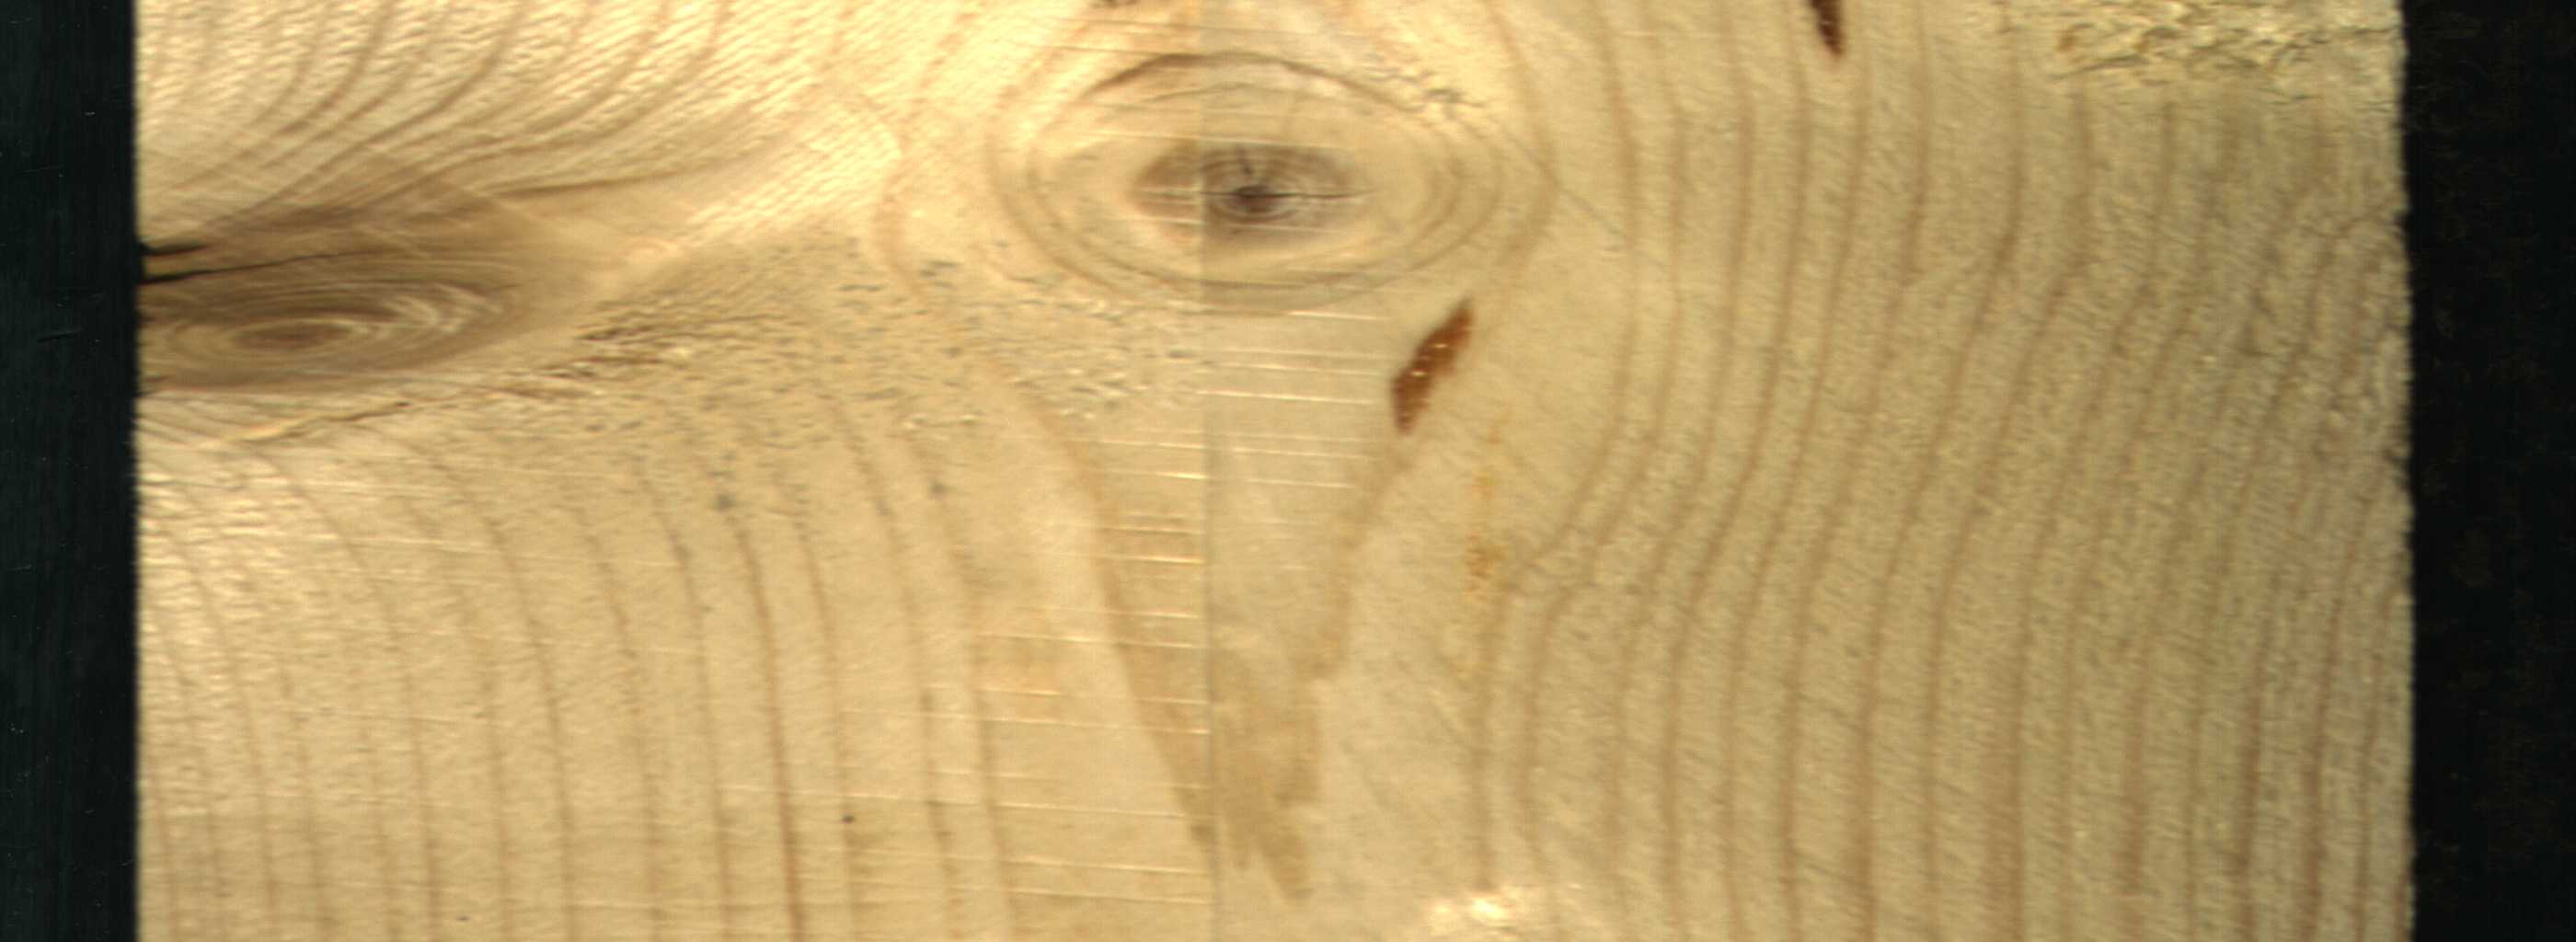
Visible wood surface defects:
resin
resin
Live_Knot
Live_Knot